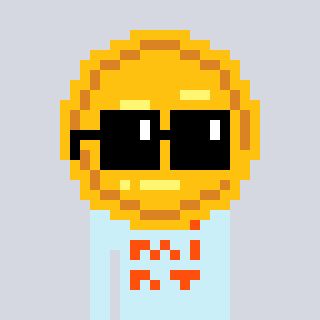
a pixel art character with square black sunglasses, a medal-shaped head and a cold-colored body on a cool background